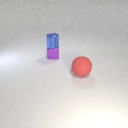
small blue metal cylinder above small purple metal cube